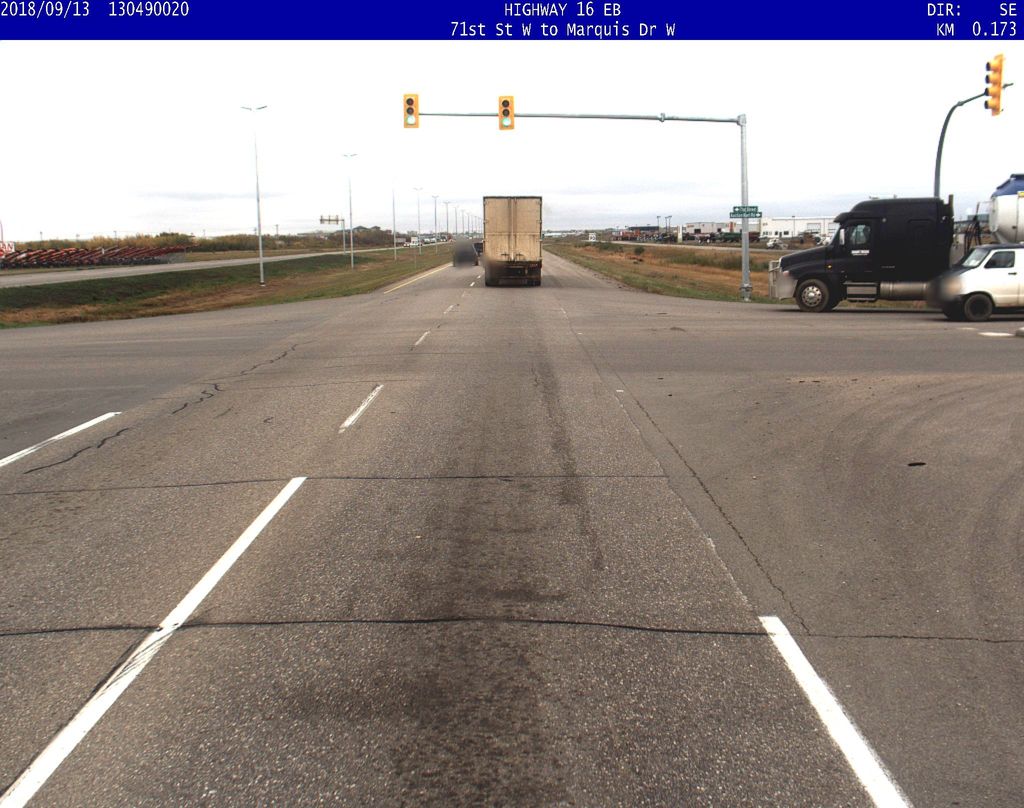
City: saskatoon